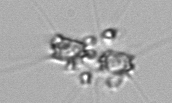
Label: Chaetoceros_didymus_TAG_external_flagellate